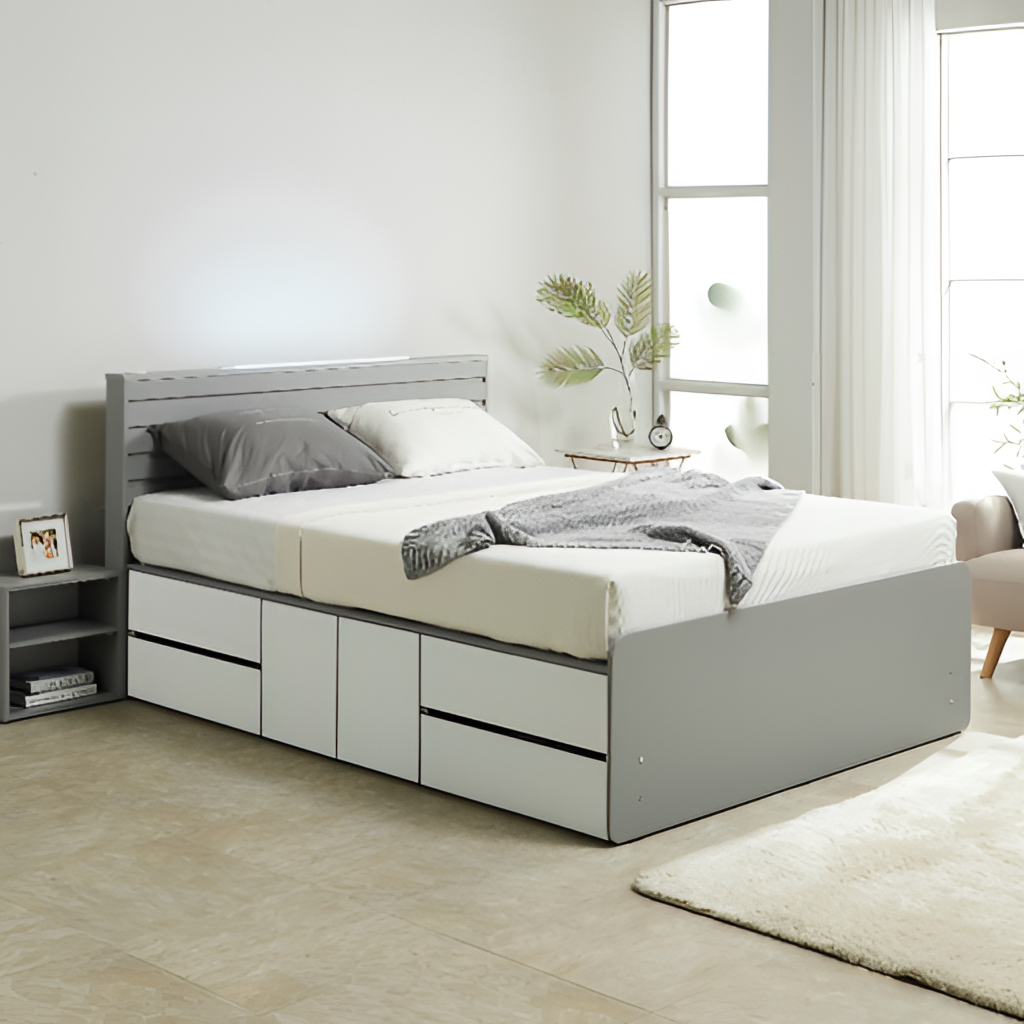
wood bed, bedroom, tile flooring, with large square pattern, white paint wallpaper, with solid pattern, contemporary